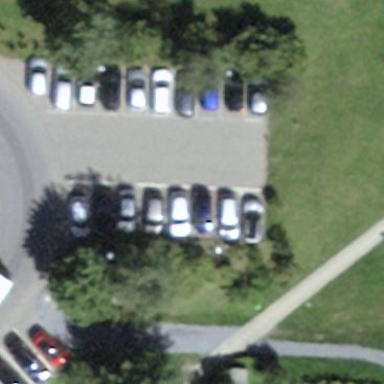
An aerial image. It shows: Parking area.